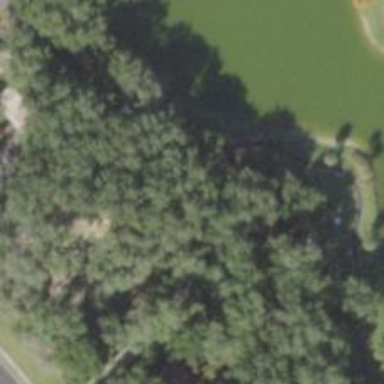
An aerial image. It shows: Path for golf carts.